Question: I'm trying to webscrape a table from the <URL>
I'm able to scrape the tabular data using Scrapestorm tool. I'm new to python and unable to fetch the data from this <URL>.
'''
from bs4 import BeautifulSoup
page = requests.get('https://pantheon.world/explore/rankings?show=people&years=-3501,2020')
soup = BeautifulSoup(page.text)
'''
Required output in Excel:

Is it possible to web scrape tabular data along with images from a webpage?
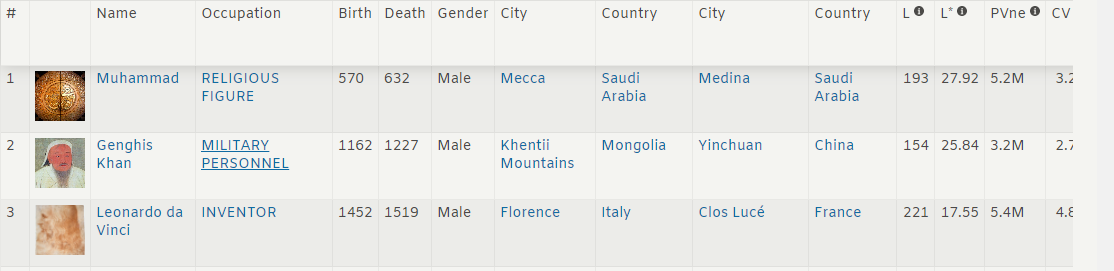
Answer: Sure, it's possible. However, seeing as how this particular page's DOM is populated asynchronously using JavaScript, BeautifulSoup won't be able to see the data you're trying to scrape. Normally, this is where most people would suggest you use a headless browser/webdriver like Selenium or PlayWright to simulate a browsing session - but you're in luck. You don't need headless browsers or Scrapestorm or BeautifulSoup for this particular page - you only need the third-party 'requests' module. When you visit this page, it happens to make an HTTP GET request to a REST API that serves JSON. The JSON response contains all the information in the table. If you log your browser's network traffic, you can see the request made to the API:
<URL>
Here is what the response JSON looks like - a list of dictionaries:
<URL>
<URL>
From that, you can copy the API URL and the relevant query string parameters to formulate your own request to that API:
'''
def main():
import requests
url = "https://api.pantheon.world/person_ranks"
params = {
"select": "name,l,l_,age,non_en_page_views,coefficient_of_variation,hpi,hpi_prev,id,slug,gender,birthyear,deathyear,bplace_country(id,country,continent,slug),bplace_geonameid(id,place,country,slug,lat,lon),dplace_country(id,country,slug),dplace_geonameid(id,place,country,slug),occupation_id:occupation,occupation(id,occupation,occupation_slug,industry,domain),rank,rank_prev,rank_delta",
"birthyear": "gte.-3501",
"birthyear": "lte.2020",
"hpi": "gte.0",
"order": "hpi.desc.nullslast",
"limit": "50",
"offset": "0"
}
response = requests.get(url, params=params)
response.raise_for_status()
for person in response.json():
print(f"{person['name']} was a {person['occupation']['occupation']}")
return 0
if __name__ == "__main__":
import sys
sys.exit(main())
'''
Output:
'''
Muhammad was a RELIGIOUS FIGURE
Genghis Khan was a MILITARY PERSONNEL
Leonardo da Vinci was a INVENTOR
Isaac Newton was a PHYSICIST
Ludwig van Beethoven was a COMPOSER
Alexander the Great was a MILITARY PERSONNEL
Aristotle was a PHILOSOPHER
...
'''
From here it's trivial to write this information to a CSV or excel file. You can play with the '"limit": "50"' and '"offset": "0"' key-value pairs in the 'params' query string parameter dictionary, to retrieve information for different people.
EDIT - To get each person's thumbnail image, you need to construct a URL of the following form:
'https://pantheon.world/images/profile/people/{PERSON_ID}.jpg'
Where '{PERSON_ID}' is the value associated with the given person's 'id' key:
'''
...
for person in response.json():
image_url = f"https://pantheon.world/images/profile/people/{person['id']}.jpg"
print(f"{person['name']}'s image URL: {image_url}")
'''
If you're using 'openpyxl' for your excel files, here is a <URL> which shows you how you can insert an image into a cell given an image URL. I would recommend you use 'requests' instead of 'urllib3', however, to make the request to the image.